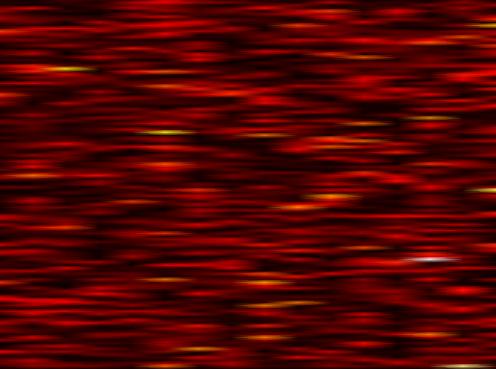
Label: UFMC